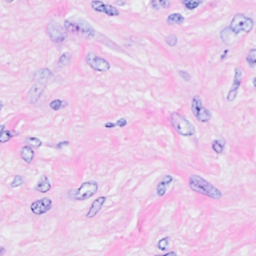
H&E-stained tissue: Breast